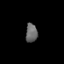
Tissue: prostate
Cell type: T cells
Senescence score: 0.3377
Nuclear area (px): 217
Mean DAPI intensity: 103.378